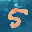
Label: 5